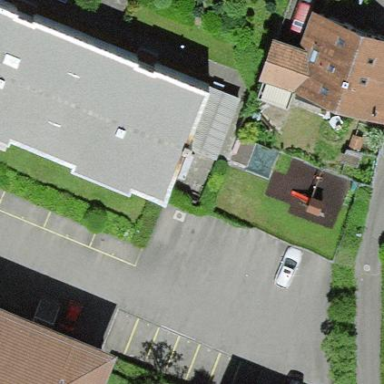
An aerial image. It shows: Garage.